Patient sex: M
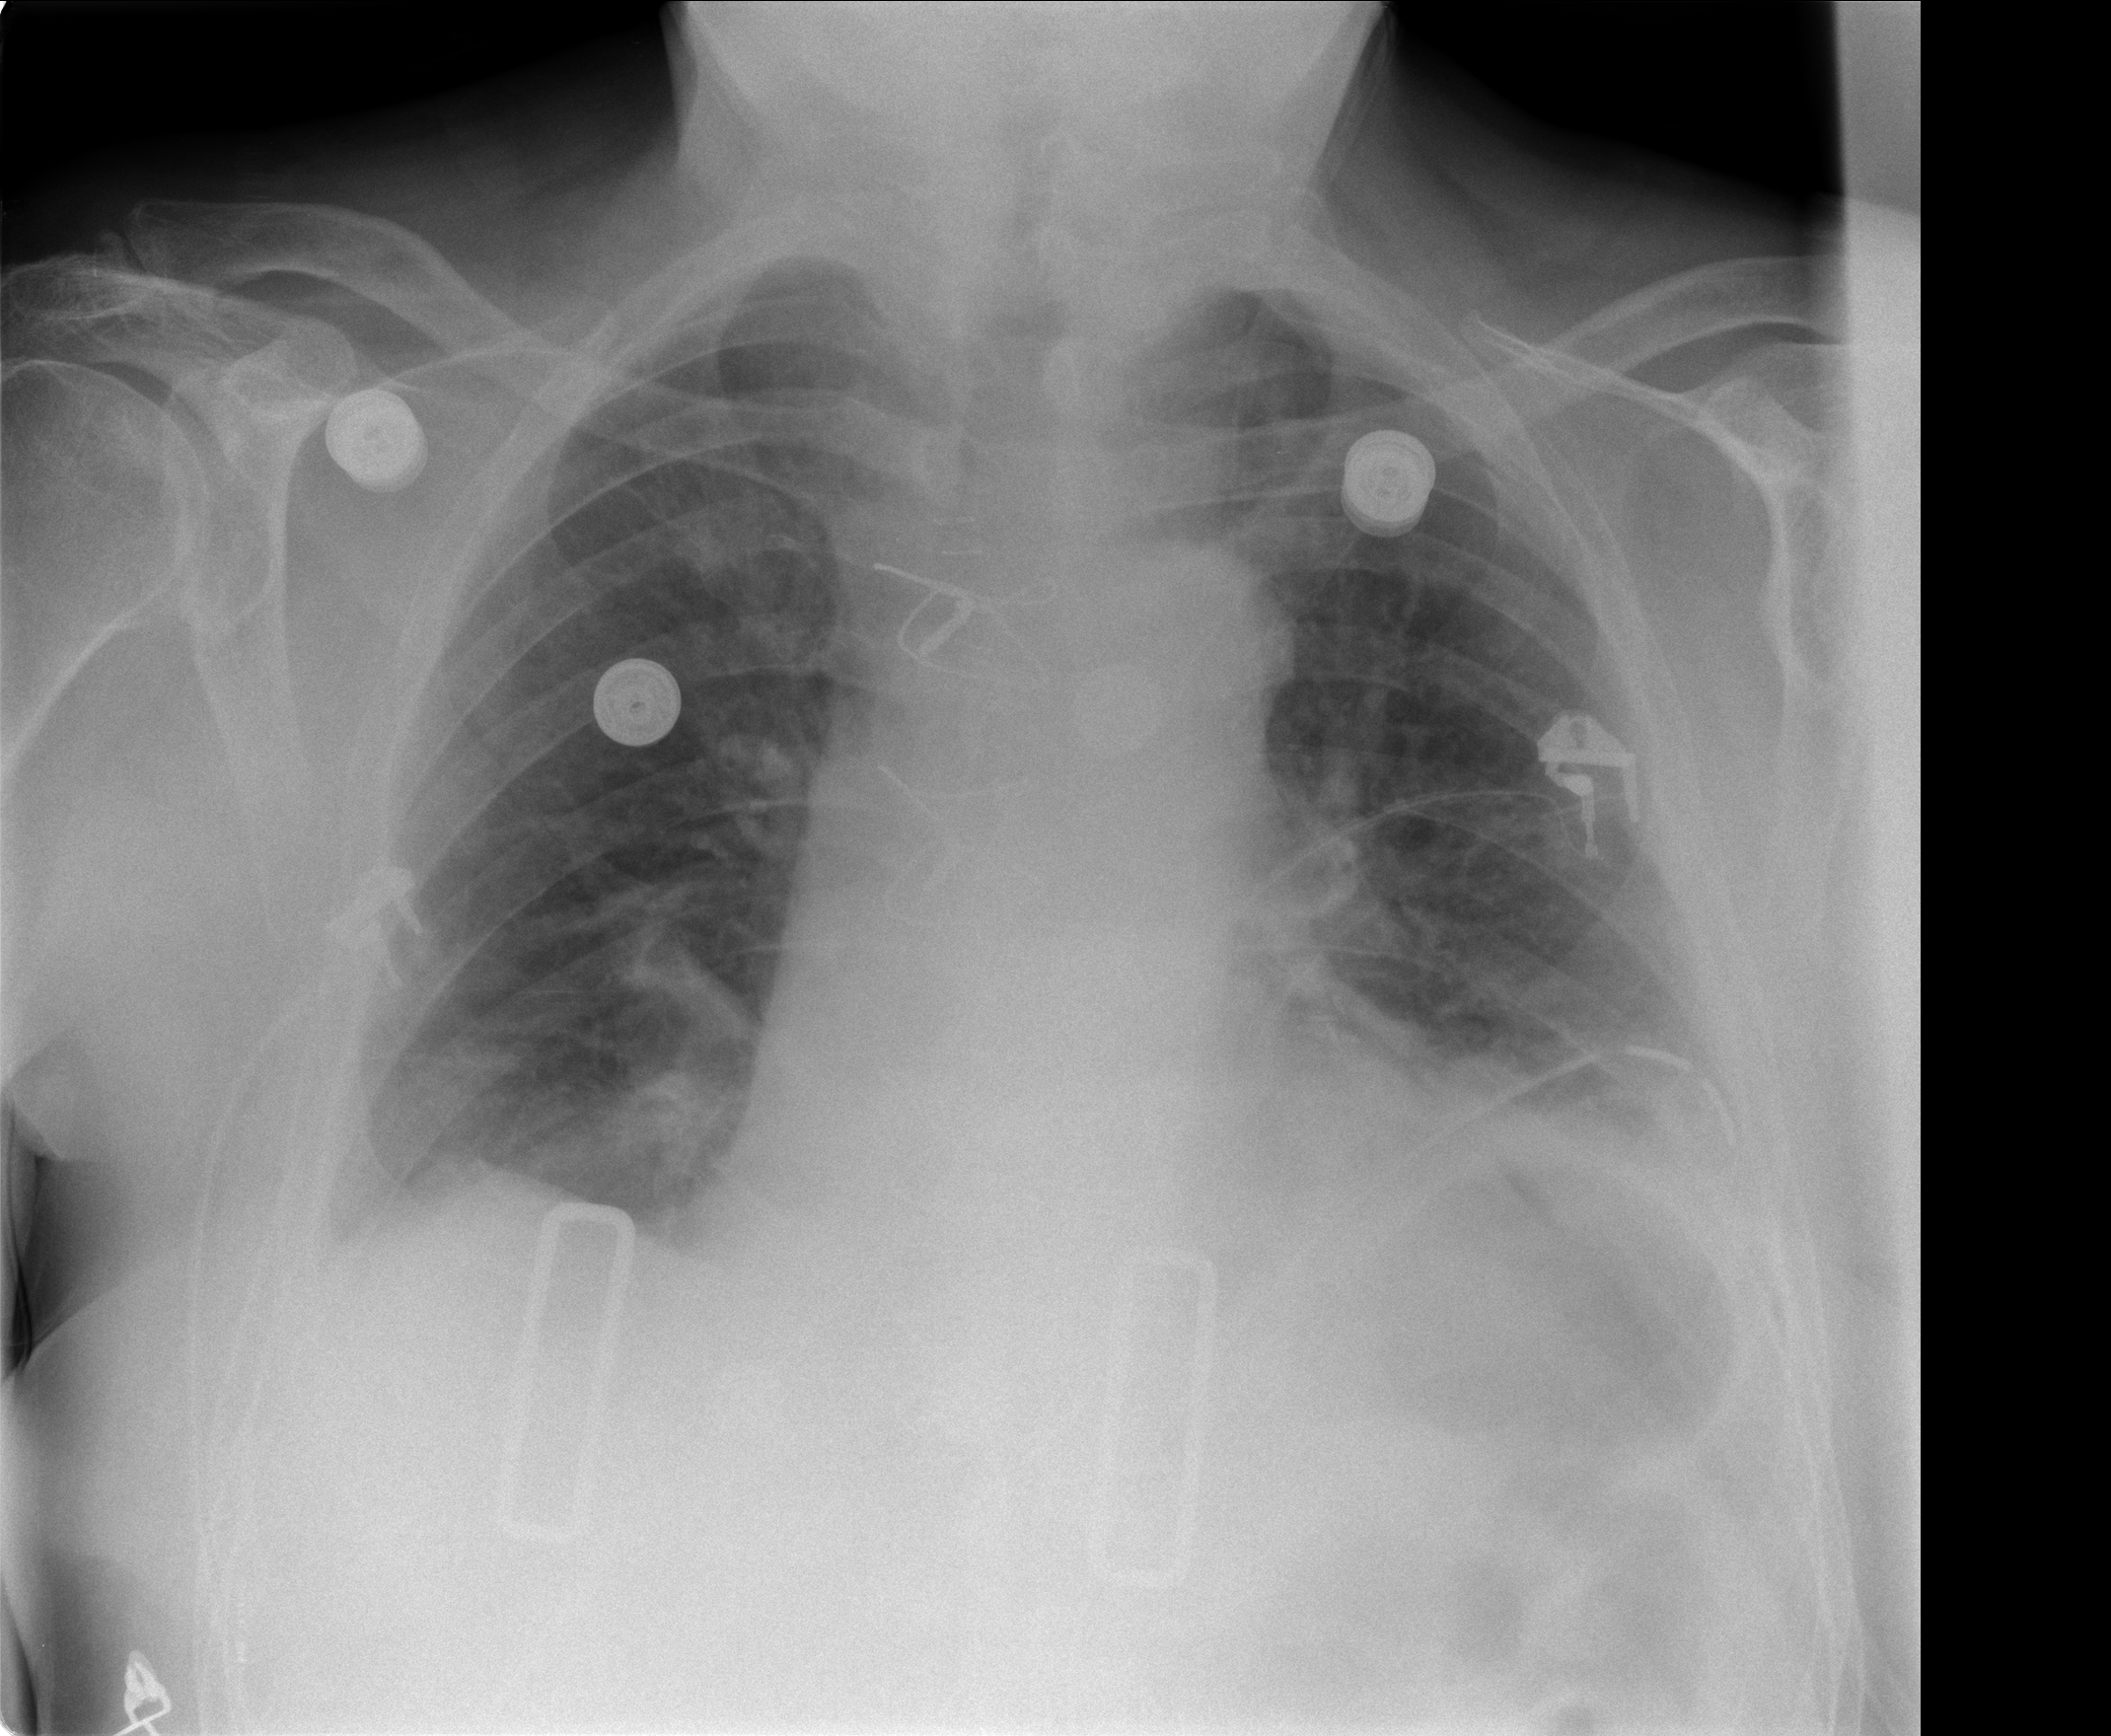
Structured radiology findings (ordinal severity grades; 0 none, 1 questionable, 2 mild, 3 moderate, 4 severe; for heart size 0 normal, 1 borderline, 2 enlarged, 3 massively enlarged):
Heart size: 2
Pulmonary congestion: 1
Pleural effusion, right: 1
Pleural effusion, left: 2
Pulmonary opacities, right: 0
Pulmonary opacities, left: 2
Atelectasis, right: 2
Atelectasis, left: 2